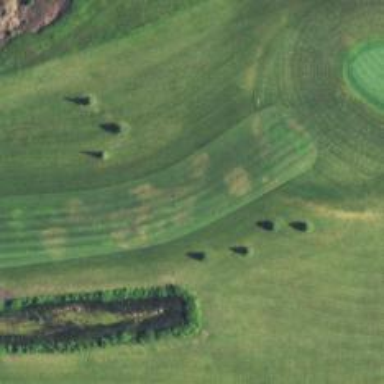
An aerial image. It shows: View of golf hole.